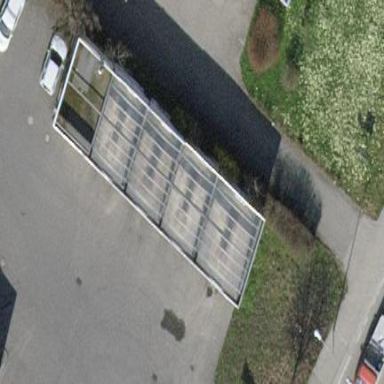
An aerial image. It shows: View of roof of building.